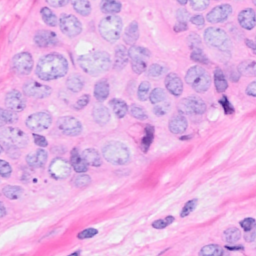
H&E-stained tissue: Breast